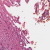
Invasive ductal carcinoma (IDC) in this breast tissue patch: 0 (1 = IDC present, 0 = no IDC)